Question: Following to my previous <URL> I have applied Oleg's suggestions and that works, but not fine.
Here is the image of this box :

Each row receive a select box (called 'Type absence') and 2 inputs (called 'Debut' and 'Fin') with datepicker.
Alls rows are fine, except the first where the last field ('Fin') does not receive the datepicker.
Here is the code :
'''
var myCong = $("#dlgcong");
myCong.jqGrid({
url:'xpabs.php?id='+id+'&y='+y,
datatype: "json",
height:"auto",
cmTemplate: {sortable:false},
gridview: true,
colNames:['Type absence','Debut','Fin','id'],
colModel:[
{name:'abs',index:'abs',width:155,editable:true,edittype:'select',
editoptions:{
dataUrl:"selabs.php",
dataEvents: [
{
type: 'change',
fn: function(e) {
$(this).parent().css('background-color','#'+$(this).find('option:selected').attr('colr'));
if($(this).find('option:selected').attr('colr')=='ffffff'){
$(this).parent().parent().find('input').datepicker('disable');
}else{
$(this).parent().parent().find('input').datepicker('enable');
$(this).parent().parent().attr('changed',true);
}
}
}
]
},
cellattr: function (rowId, val, rawObject, cm, rdata) {
return ' style="background-color:#'+rawObject[4]+';color:white;"';
}
},
{name:'debut',index:'debut',align:'center',width:70,editable:true},
{name:'fin',index:'fin',align:'center',width:70,editable:true},
{name:'id',index:'id',hidden:true}
],
jsonReader: {
id:3,
cell: "",
root: function (obj) {
return obj;
}
},
loadComplete: function (data) {
var $self = $(this),
idPrefix = $self.jqGrid("getGridParam", "idPrefix"),
l = data.length,
i,
item,
cm;
for (i = 0; i < l; i++) {
item = data[i];
cm = $self.jqGrid("getColProp", "debut");
cm.editoptions = {
dataInit: function(element) {
$(element).datepicker({
setDate:item[1],
minDate:'01/01/'+y,
maxDate:'31/12/'+y,
onSelect: function( selectedDate,inst ) {
$(element).val(selectedDate );
$(element).parent().parent().attr('changed',true);
}
})
}
};
$self.jqGrid("editRow", idPrefix + item[3]);
//
cm = $self.jqGrid("getColProp", "fin");
cm.editoptions = {
dataInit: function(element) {
$(element).datepicker({
setDate:item[2],
minDate:'01/01/'+y,
maxDate:'31/12/'+y,
onSelect: function( selectedDate,inst ) {
$(element).val(selectedDate );
$(element).parent().parent().attr('changed',true);
}
})
}
};
$self.jqGrid("editRow", idPrefix + item[3]);
}
myCong.find('select').each(function(){
$(this).css({
backgroundColor:'transparent',
color:'white',
border:0,
width:155
});
});
$('#EditDialog').dialog('option', 'title', 'Absences '+caption.toUpperCase());
},
idPrefix: "cong",
rowNum: 10000
});
'''
and the JSON response from server :
'''
[["Conge paye","06\/09\/2013","29\/09\/2013","3","0080FF"],["Conge paye","19\/07\/2013","19\/07\/2013","2","0080FF"],["Conge exceptionnel","03\/06\/2013","03\/06\/2013","5","FF8000"],["R.T.T.","31\/05\/2013","31\/05\/2013","4","FF0000"],["R.T.T.","10\/05\/2013","10\/05\/2013","6","FF0000"]]
'''
I don't understand why only the last field of the first row is broken such all rows are concerned by the loadComplete routine.
If someone has an idea on this trouble and how to resolve it, many thanks in advance for your kind help and spent time.
Have a nice day.
JiheL
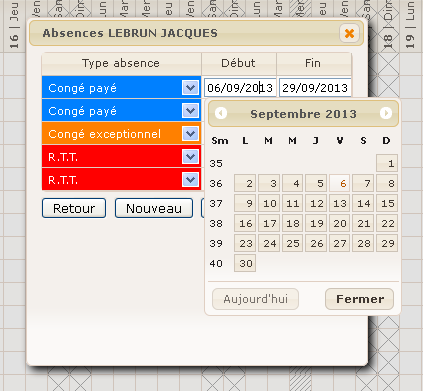
Answer: The error seems me easy: you should of
'''
$self.jqGrid("editRow", idPrefix + item[3]);
'''
inside of "for" loop. If you call 'editRow' second time on the row which because of the previous call then the second call will be just ignored.